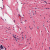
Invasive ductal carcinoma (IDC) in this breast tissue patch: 0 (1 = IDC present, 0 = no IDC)